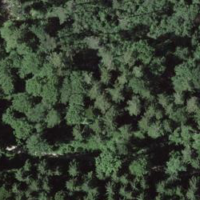
EUNIS habitat code: 41
Species observed at this site:
Lathyrus vernus